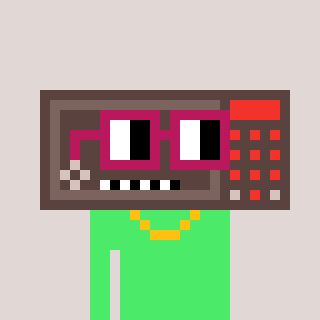
a pixel art character with square dark red glasses, a wallsafe-shaped head and a teal-colored body on a warm background